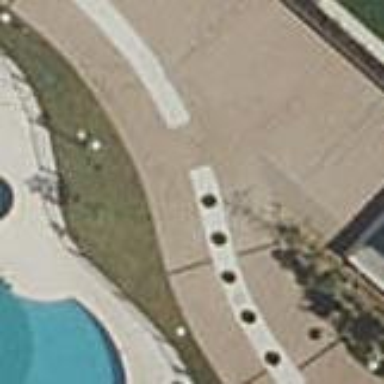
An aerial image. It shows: Swimming pool located in leisure land.